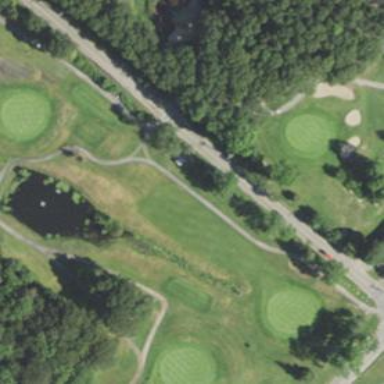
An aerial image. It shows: Golf fairway surrounded by grass.